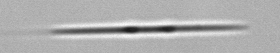
Label: pennate_Pseudo-nitzschia